Field crop: maize
Growth stage: 2
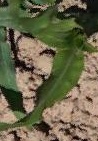
Species: maize